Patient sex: M
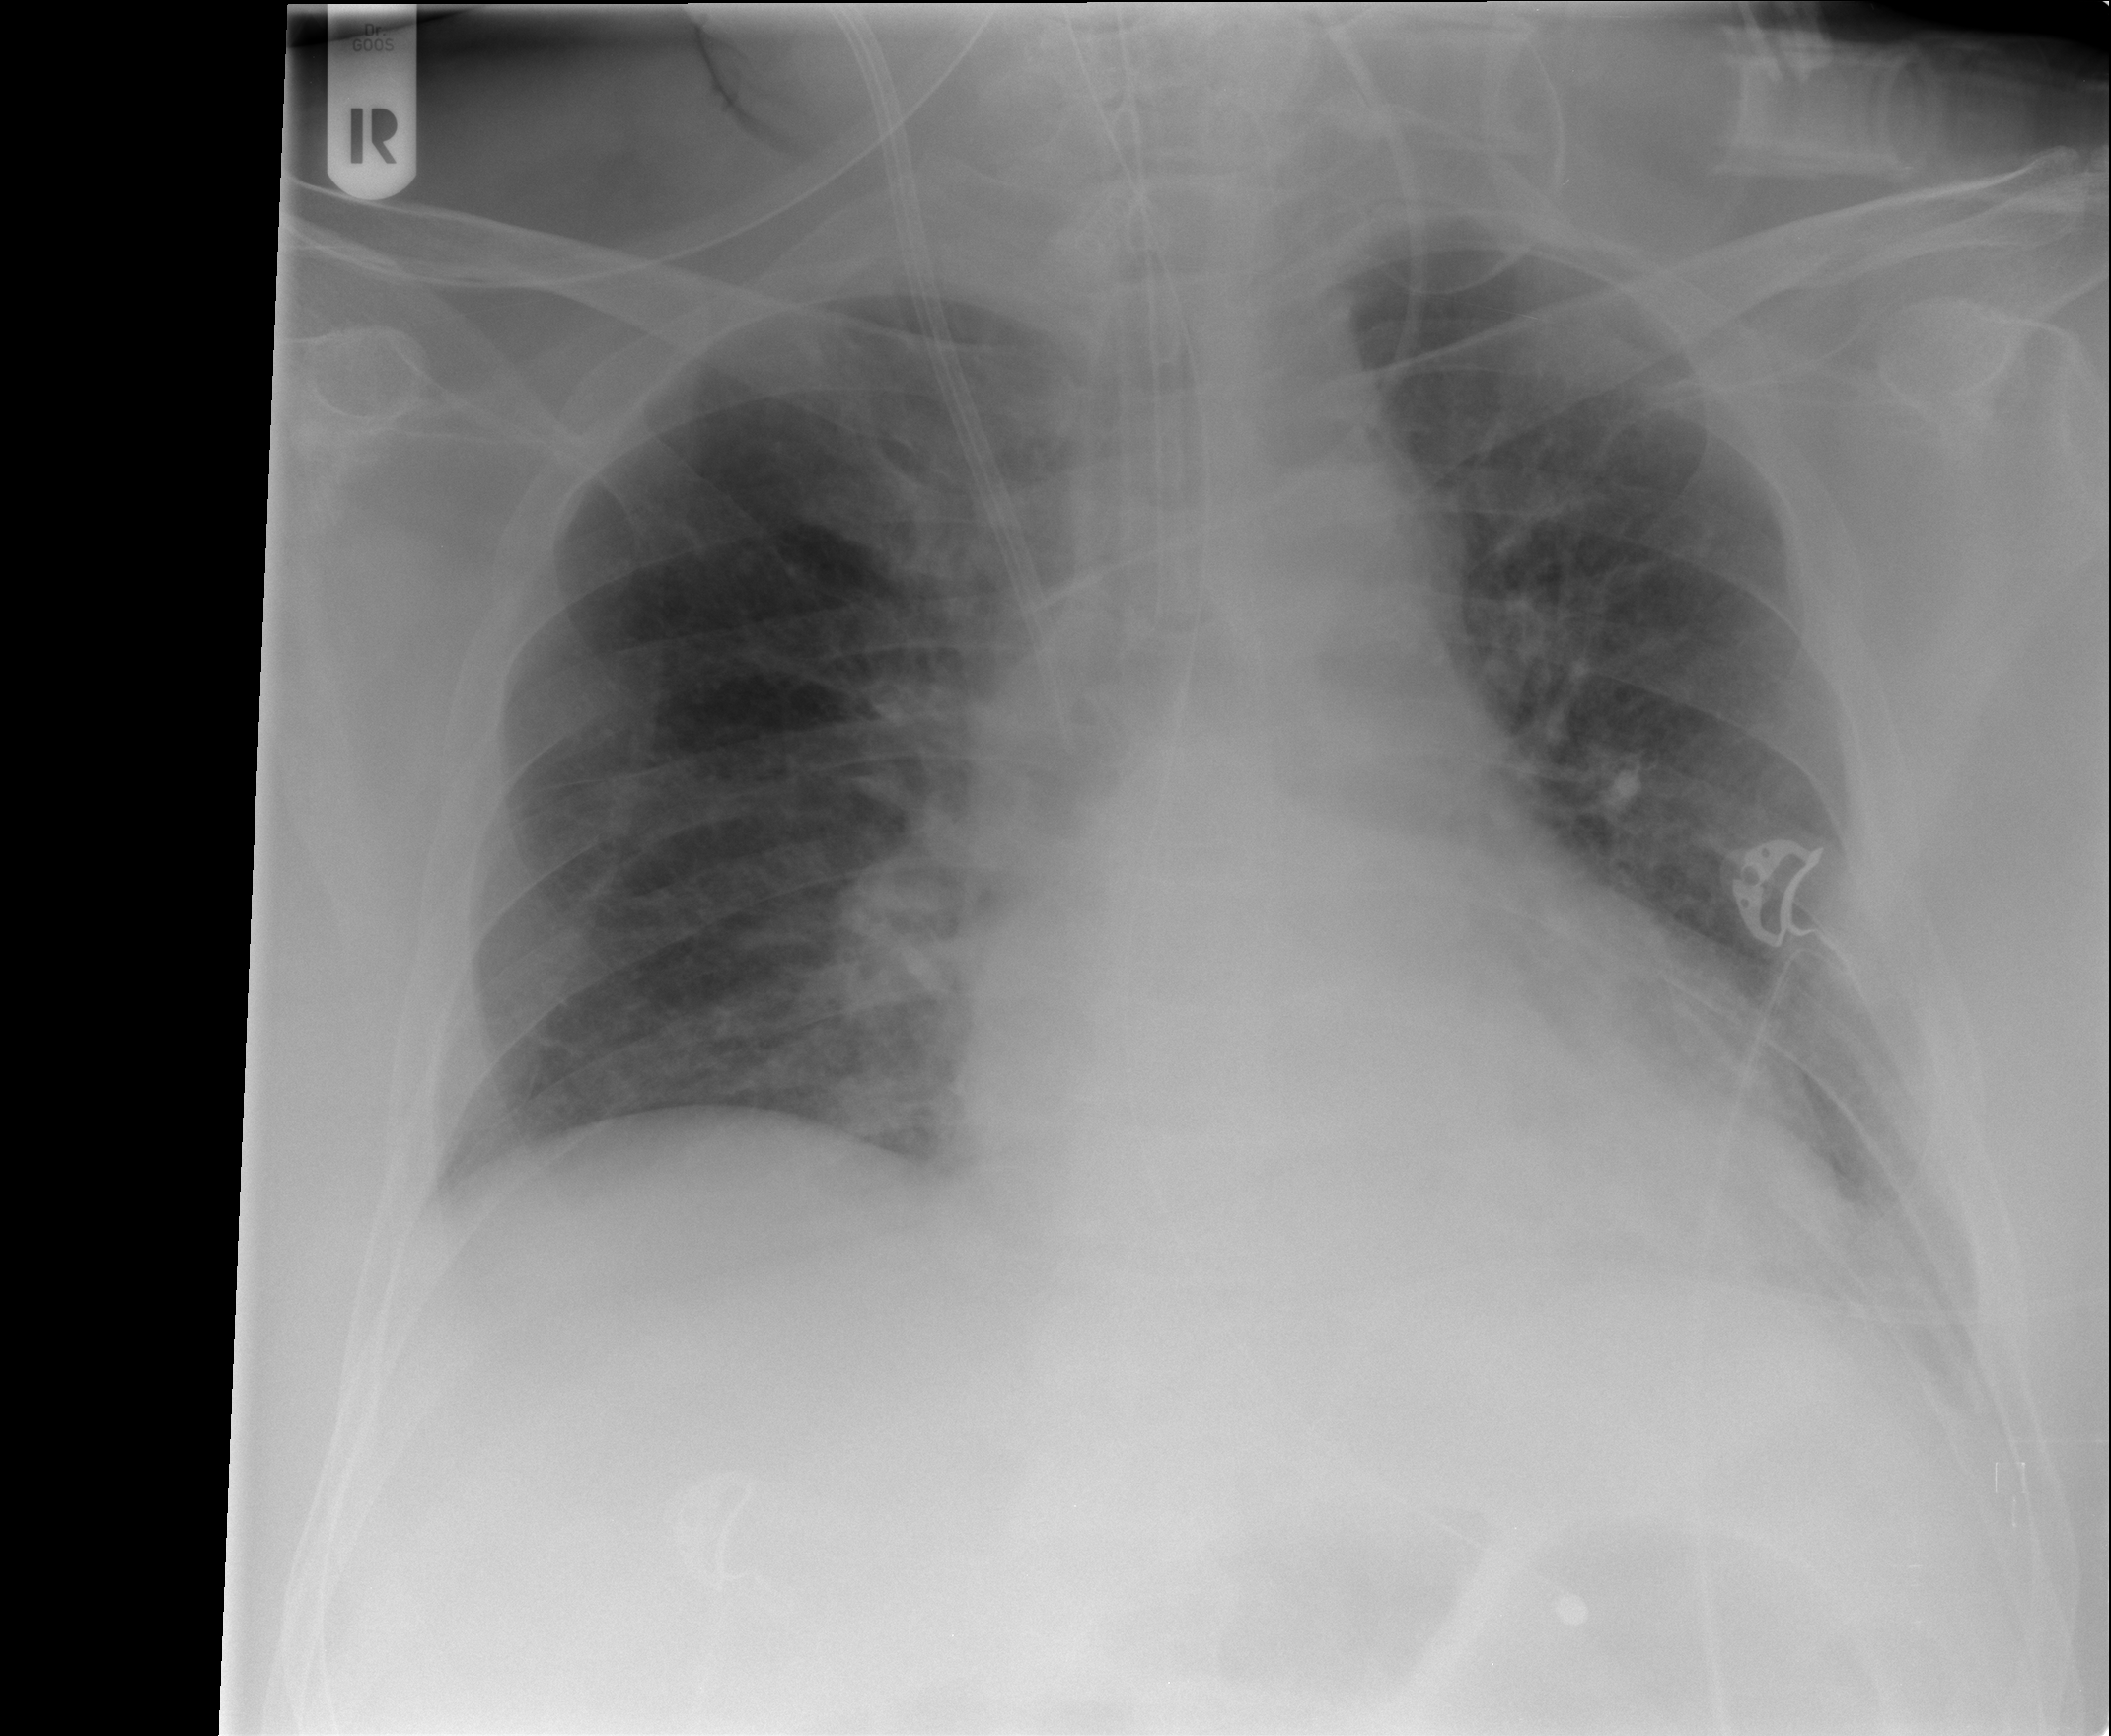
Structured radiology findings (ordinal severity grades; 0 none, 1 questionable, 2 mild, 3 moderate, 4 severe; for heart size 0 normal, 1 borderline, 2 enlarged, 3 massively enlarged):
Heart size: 1
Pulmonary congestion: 0
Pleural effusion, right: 0
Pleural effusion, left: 1
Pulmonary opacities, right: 0
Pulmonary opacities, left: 0
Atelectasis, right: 0
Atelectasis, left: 2